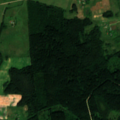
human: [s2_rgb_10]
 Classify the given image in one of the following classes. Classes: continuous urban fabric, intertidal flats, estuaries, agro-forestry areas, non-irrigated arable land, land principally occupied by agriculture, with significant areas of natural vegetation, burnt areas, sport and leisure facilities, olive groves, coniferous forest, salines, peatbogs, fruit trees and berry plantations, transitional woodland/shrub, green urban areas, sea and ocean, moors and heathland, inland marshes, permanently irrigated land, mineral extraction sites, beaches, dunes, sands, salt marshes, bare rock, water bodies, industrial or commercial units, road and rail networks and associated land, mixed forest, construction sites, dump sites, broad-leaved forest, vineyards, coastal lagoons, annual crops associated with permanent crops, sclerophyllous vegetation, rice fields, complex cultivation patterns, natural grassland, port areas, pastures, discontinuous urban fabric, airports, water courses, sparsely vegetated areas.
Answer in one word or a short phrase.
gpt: non-irrigated arable land, complex cultivation patterns, coniferous forest, mixed forest